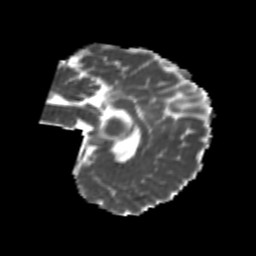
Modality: MD
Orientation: sagittal
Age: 22
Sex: female
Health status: healthy
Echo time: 0.074 s